Question: I have an and .
I ran the project in my server as a service.
It is running 7/24 in my server.
If I write to Linux terminal <URL>, users json file download to my server. There is no problem here.
But I can't access to my api from my local computer.
If I write <URL> to a web browser, it returns Http Status Code.
How can I fix it?
'''
http {
...
server{
listen 12900;
location / {
proxy_pass http://195.201.150.228:5000;
}
}
}
'''

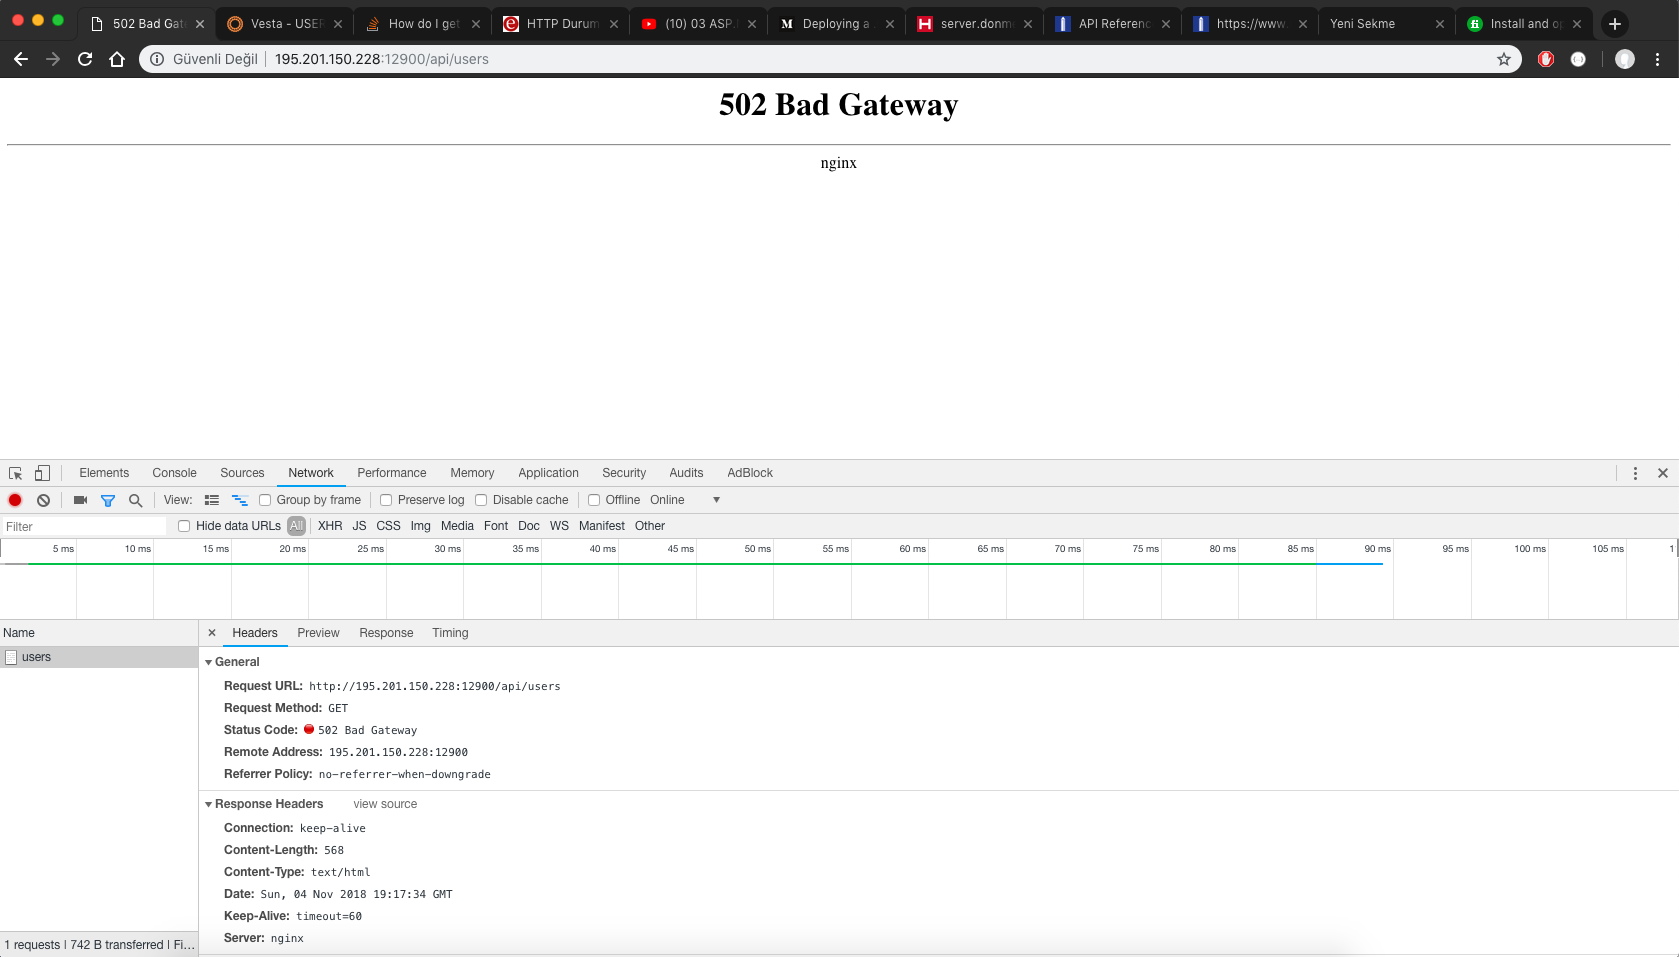
Answer: I solved the problem. My server has vesta c panel. so i must not write the server block to the . I created a user and a subdomain which is named and i wrote the server block to .
'''
server {
listen 195.201.150.228:80;
server_name api.hocamnerede.com www.api.hocamnerede.com;
root /home/Hocamnerede/web/api.hocamnerede.com/public_html;
index index.php index.html index.htm;
access_log /var/log/nginx/domains/api.hocamnerede.com.log combined;
access_log /var/log/nginx/domains/api.hocamnerede.com.bytes bytes;
error_log /var/log/nginx/domains/api.hocamnerede.com.error.log error;
location /api {
proxy_pass http://localhost:5000;
proxy_http_version 1.1;
proxy_set_header Upgrade $http_upgrade;
proxy_set_header Connection keep-alive;
proxy_set_header Host $host;
proxy_cache_bypass $http_upgrade;
proxy_set_header X-Forwarded-For $proxy_add_x_forwarded_for;
proxy_set_header X-Forwarded-Proto $scheme;
}
}
'''